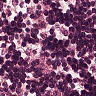
Metastatic tissue present: no